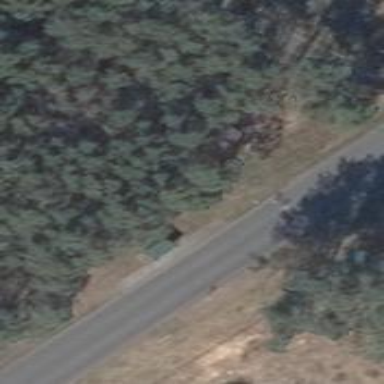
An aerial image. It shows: Asphalt road classified as tertiary.